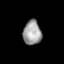
Tissue: lung
Cell type: Epithelial cells
Senescence score: 0.1926
Nuclear area (px): 432
Mean DAPI intensity: 159.262